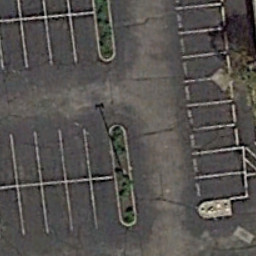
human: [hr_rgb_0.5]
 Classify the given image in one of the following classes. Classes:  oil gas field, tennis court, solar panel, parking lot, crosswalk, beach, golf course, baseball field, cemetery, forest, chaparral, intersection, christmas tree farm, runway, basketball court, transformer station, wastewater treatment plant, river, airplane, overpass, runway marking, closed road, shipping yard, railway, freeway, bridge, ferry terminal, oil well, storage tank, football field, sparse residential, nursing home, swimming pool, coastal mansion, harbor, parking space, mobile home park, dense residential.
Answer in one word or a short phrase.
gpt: parking space